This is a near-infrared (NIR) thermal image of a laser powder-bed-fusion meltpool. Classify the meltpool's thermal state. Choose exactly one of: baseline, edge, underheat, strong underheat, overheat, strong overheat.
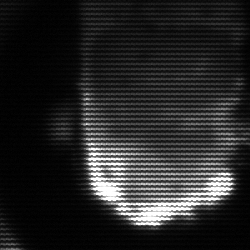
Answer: baseline